Chest X-ray. View position: PA
Patient age: 39
Patient sex: M
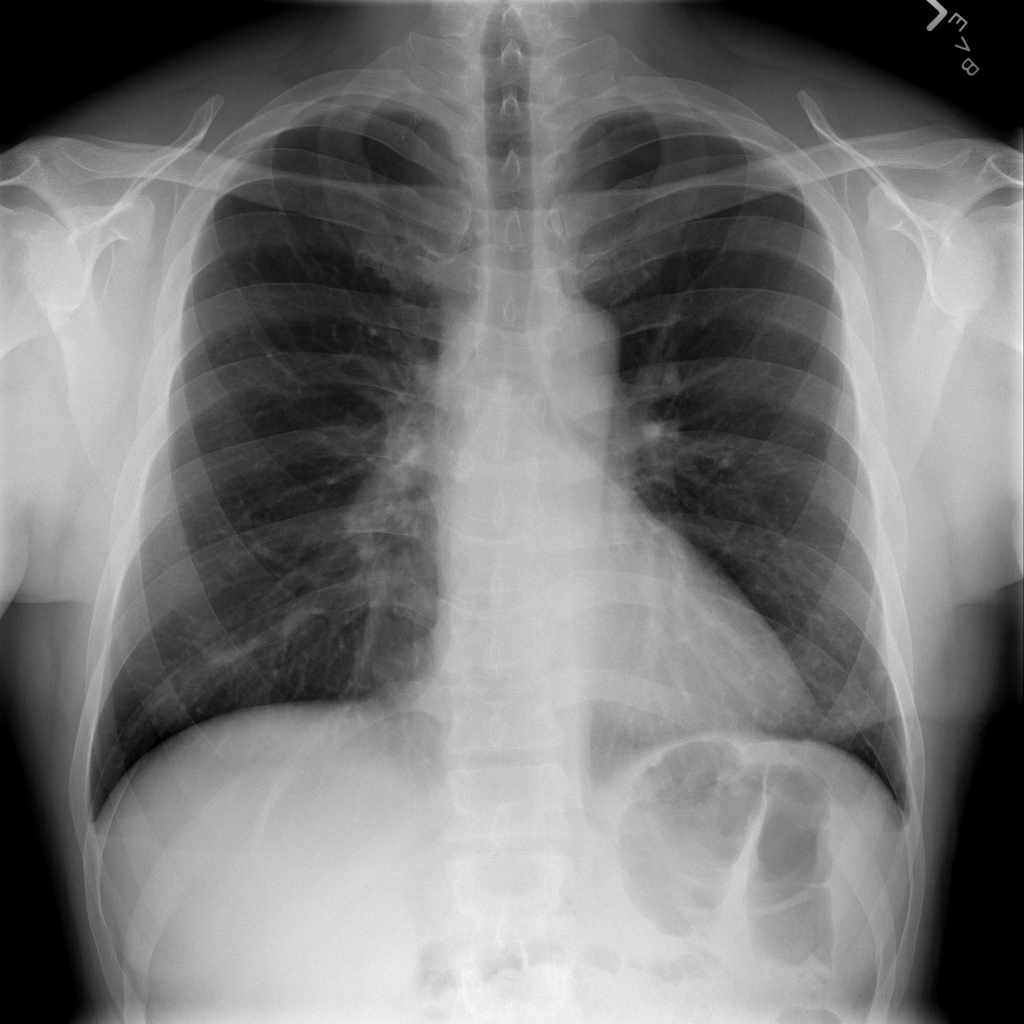
Finding: Pneumothorax